Question: I have dataframe with column(C_NC) containing two values namely C and NC. I plotted frequency of C and NC values with
'''
df['C_NC'].value_counts().plot(kind='bar')
'''

Though this graph is nice, I also want to have exact frequency number on each bar in bar chart. I am quite new to Data visualization with Pandas Dataframe. Is there a way to do this with pandas dataframe?
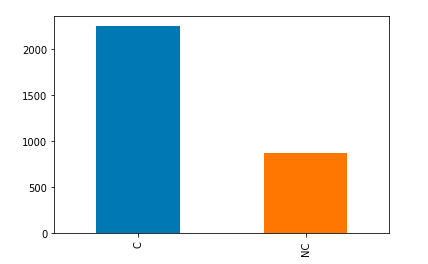
Answer: Use:
'''
s=df['C_NC'].value_counts()
s.plot(kind='bar',yticks=s)
'''
as you can see here is the same problem:
'''
import numpy as np
import matplotlib.pyplot as plt
s1=pd.Series(np.random.randint(0,2,300))
s=s1.value_counts()
print(s)
1 156
0 144
dtype: int64
'''
---
'''
s1.value_counts().plot(kind='bar')
'''
<URL>
---
'''
s.plot(kind='bar',yticks=s)
'''
<URL>